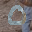
Label: 0